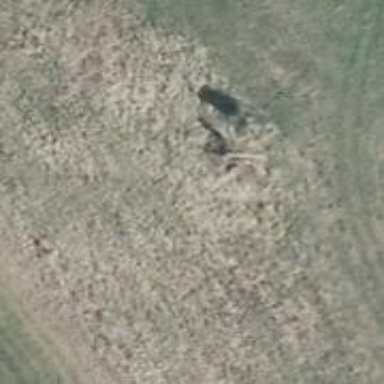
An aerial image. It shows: Hunting stand.